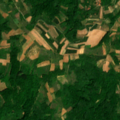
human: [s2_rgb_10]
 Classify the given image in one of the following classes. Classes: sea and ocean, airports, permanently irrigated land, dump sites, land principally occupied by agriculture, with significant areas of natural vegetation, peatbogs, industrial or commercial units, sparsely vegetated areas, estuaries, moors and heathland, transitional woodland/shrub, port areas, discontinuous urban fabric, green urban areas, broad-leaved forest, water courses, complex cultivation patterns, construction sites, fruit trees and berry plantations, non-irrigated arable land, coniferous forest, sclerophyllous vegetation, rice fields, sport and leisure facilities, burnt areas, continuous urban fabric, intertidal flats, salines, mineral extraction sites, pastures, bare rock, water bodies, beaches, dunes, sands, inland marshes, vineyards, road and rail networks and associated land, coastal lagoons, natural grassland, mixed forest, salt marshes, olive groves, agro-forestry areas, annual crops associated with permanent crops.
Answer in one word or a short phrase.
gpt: complex cultivation patterns, broad-leaved forest